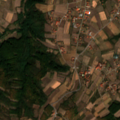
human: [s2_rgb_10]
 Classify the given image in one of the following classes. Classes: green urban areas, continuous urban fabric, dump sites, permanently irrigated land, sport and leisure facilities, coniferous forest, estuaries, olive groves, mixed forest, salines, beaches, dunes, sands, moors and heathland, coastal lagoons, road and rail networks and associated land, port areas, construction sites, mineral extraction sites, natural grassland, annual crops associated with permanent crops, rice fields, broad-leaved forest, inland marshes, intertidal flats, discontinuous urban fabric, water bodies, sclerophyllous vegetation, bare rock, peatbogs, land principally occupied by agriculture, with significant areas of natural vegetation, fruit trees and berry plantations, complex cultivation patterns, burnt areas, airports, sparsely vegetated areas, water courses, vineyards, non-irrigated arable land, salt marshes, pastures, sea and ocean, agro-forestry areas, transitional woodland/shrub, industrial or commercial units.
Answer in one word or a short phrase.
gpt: discontinuous urban fabric, complex cultivation patterns, land principally occupied by agriculture, with significant areas of natural vegetation, broad-leaved forest